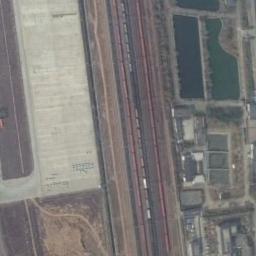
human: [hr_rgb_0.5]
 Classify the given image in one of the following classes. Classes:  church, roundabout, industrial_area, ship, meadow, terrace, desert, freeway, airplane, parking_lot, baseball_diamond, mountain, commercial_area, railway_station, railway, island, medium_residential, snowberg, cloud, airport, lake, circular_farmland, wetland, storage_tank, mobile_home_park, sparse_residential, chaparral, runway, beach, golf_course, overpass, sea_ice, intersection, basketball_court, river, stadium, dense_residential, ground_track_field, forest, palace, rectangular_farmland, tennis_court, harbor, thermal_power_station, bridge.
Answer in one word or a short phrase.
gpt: railway